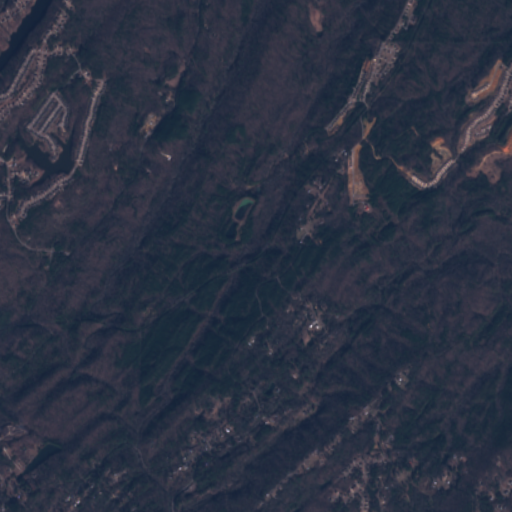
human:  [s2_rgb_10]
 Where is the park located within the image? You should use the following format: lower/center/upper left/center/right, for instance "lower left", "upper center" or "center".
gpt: The park is located in the upper left of the image.
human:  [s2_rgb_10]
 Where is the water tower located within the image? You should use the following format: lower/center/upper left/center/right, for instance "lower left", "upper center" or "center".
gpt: The water tower is located in the upper right of the image.
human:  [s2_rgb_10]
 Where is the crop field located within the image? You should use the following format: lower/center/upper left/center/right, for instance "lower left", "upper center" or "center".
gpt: There is no crop field in the image.